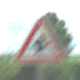
Verkehrszeichen: Vorfahrt
Umgebung: Outdoor, Nature
Tageszeit: Midday
Wetter: PartlyCloudy
Licht: Natural
Jahreszeit: NotSpecified
Kontrast: HighContrast